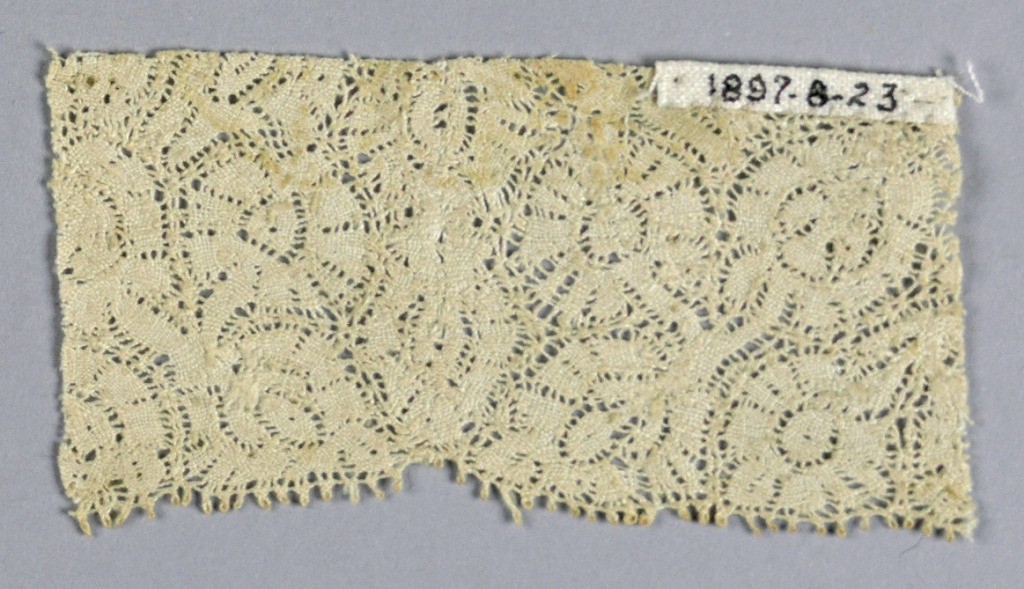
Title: Fragment
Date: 17th–18th century
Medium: linen Technique: bobbin lace
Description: Closely spaced, tightly-worked design of a ribbon-like motifs. Slightly scalloped edge.